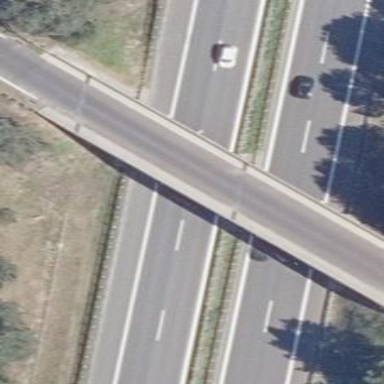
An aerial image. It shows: Bridge with beam structure.